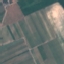
Land use / land cover: PermanentCrop